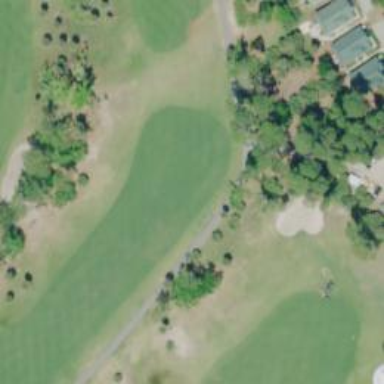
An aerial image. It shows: View of golf hole.